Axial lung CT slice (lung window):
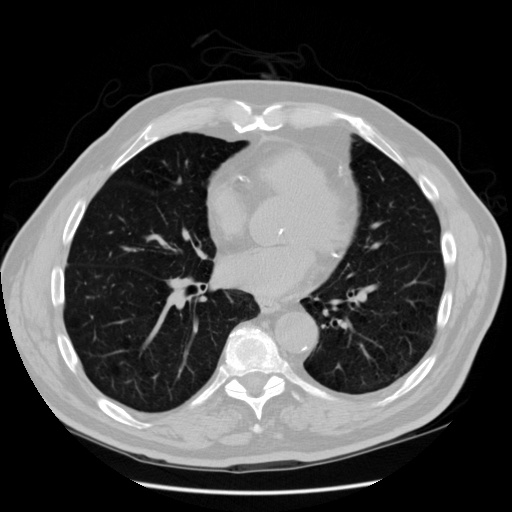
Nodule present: no